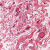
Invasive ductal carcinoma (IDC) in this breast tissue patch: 0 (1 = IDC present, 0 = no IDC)